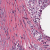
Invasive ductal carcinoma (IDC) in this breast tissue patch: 0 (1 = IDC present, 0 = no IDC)